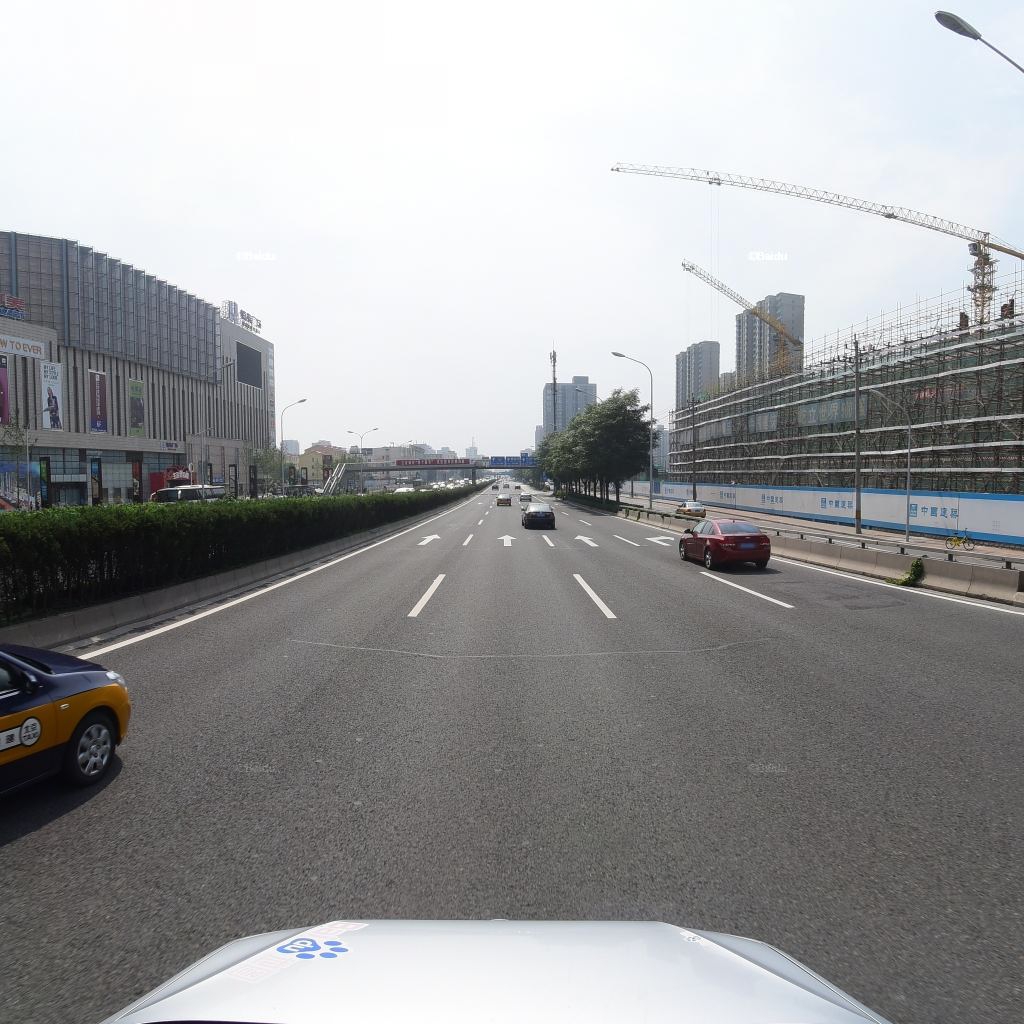
Region: Fengtai
Road damage annotations: transverse patch